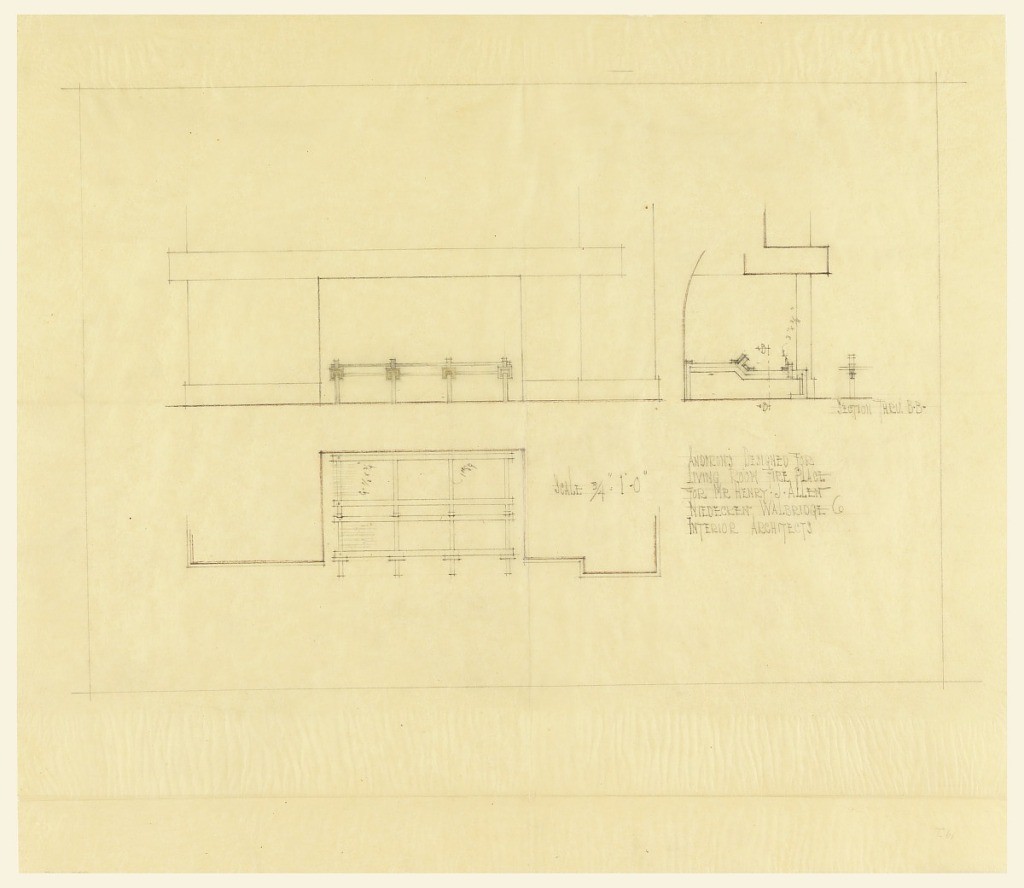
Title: Andirons, Living Room Fireplace, Henry J. Allen Residence, Wichita, Kansas
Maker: Frank Lloyd Wright, American, 1867–1959
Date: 1917
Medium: Graphite, color pencil on beige tracing paper
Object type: Drawing
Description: In center of page:  two different designs for andirons shown from frontal view of fireplace. Two designs are one atop the other. To the right of these: on top a sketch of a fireplace from the side showing the inner workings with andirons, underneath: inscribed.